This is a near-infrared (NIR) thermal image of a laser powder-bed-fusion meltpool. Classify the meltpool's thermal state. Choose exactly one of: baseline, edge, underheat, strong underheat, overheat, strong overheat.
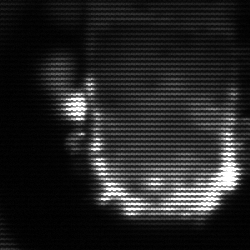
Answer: baseline